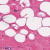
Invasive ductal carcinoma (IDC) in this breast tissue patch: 0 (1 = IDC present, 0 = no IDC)